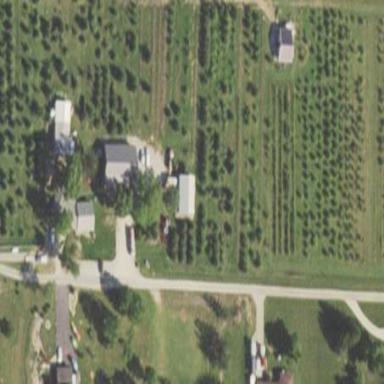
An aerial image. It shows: Orchard.